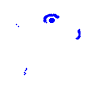
Particle: electron